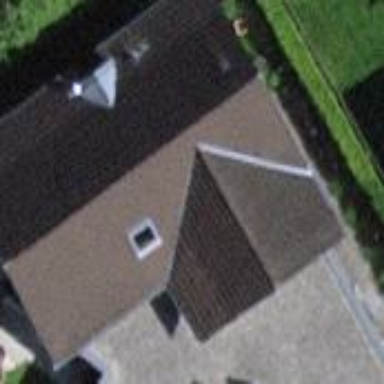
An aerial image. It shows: Semi-detached house.